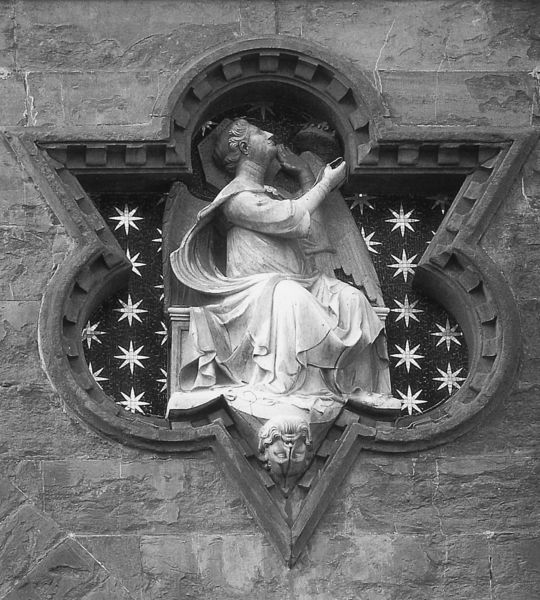
Titel: Tugendallegorien (Loggia della Signoria)
Künstler: Jacobo di Piero Guidi
Standort: Florenz, Loggia della Signoria (EU - I - Toskana)
Schlagwörter: kopf, sitzen, architektur, rahmen, spitze, mantel, krone, renaissance, engel, relief, italien, thron, plastik, hocken, sterne, beten, teufel, thorn, sechseck, verkehrt, bauplastik, klötzchenfries, dreipass, thronen, ewand, demon, klötzchen